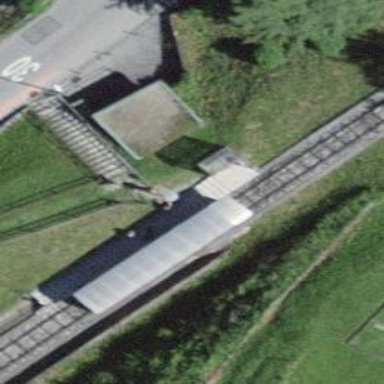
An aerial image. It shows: Funicular station located at railway halt.